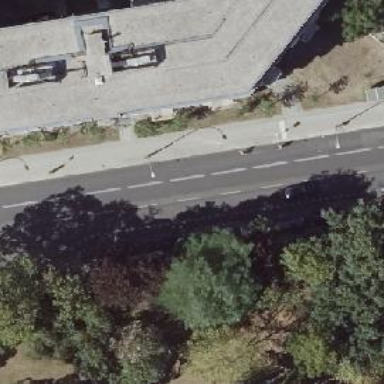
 and shared busway on the right side. There is parallel parking in lane on the left side."